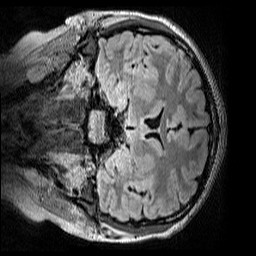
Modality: FLAIR
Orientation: coronal
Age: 13
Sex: male
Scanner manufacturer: siemens
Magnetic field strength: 3 T
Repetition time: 5 s
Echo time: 0.388 s